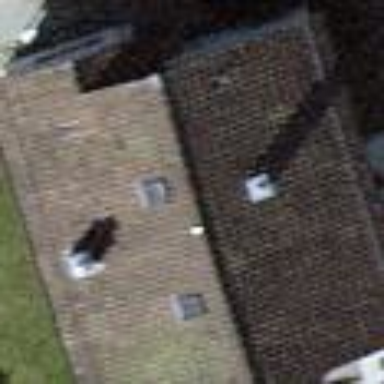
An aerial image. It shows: Building with pitched roof.